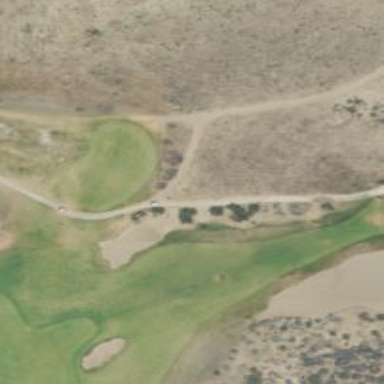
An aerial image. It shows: Service road used as golf cart path.